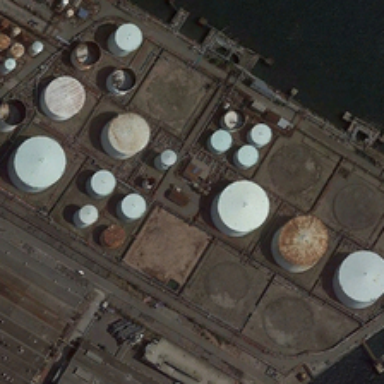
A large number of different sizes of storagetanks on the road in a piece of land .